Question: I'm Using Flotr2 for Multi-Axis Chart creation..
Here is the Flotr2 Multi-Axis Chart Image:

In this Multi-Axis Chart at Right side Axis Labels and TITLE are overlapping..
I need How to provide some space between Axis Labels and TITLE for easy reading.
I'm adding the reference of this Multi-Axis Flotr2 Chart Url: <URL>
Can anyone help me pls..
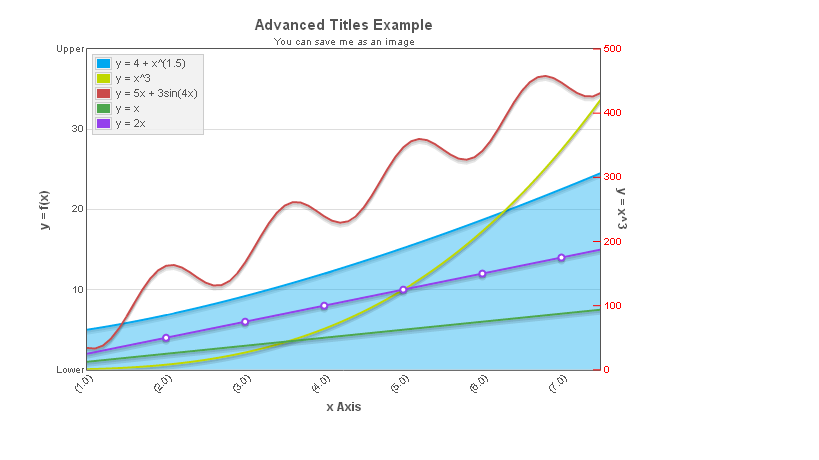
Answer: It is a bug, as can be seen here:
<URL>
A good workaround for me is to put in the page html an image with the axis title in the right corner of the graph,.